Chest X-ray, PA view. Patient: 23 years old, sex M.
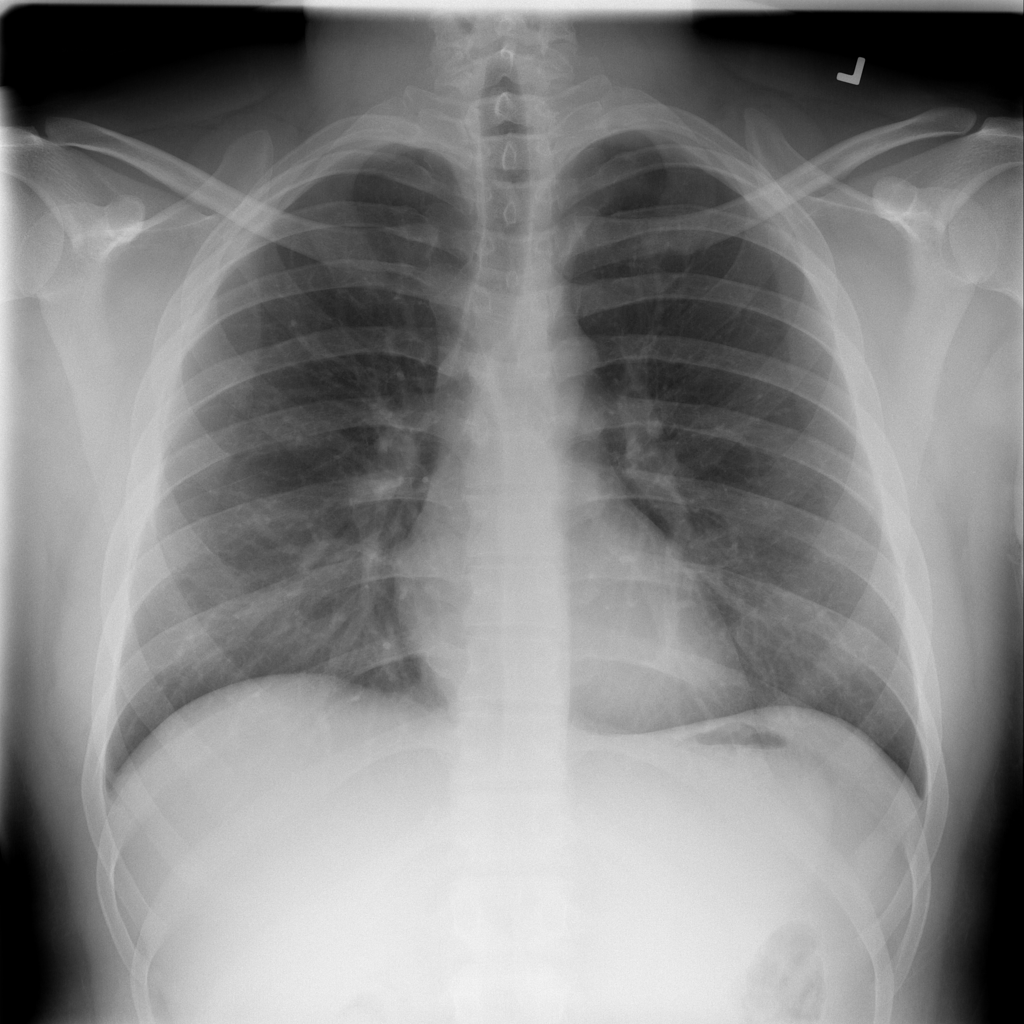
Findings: No Finding